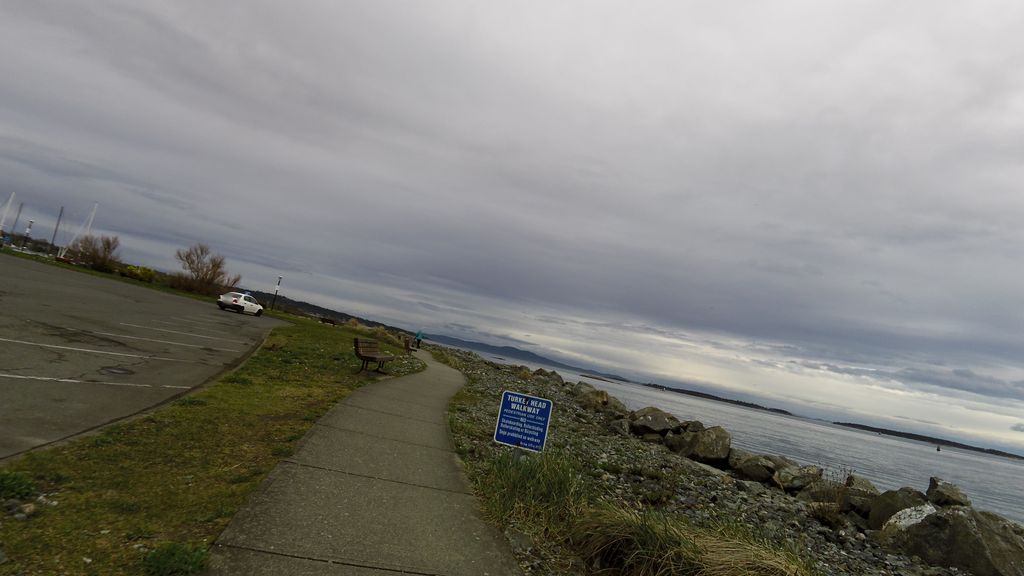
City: victoria